Question: I am generating a dynamic list with php which looks like picture. It has 4 columns(fixed); but rows can vary.
'''
GREEN = first column
RED = last row
'''
How can I get the GREEN and RED ones (for css purpose)?
'''
echo '<ul>'
foreach($data as $v){
echo '<li>$v</li>'
}
echo '</ul>'
'''

Explained:
each block is a li. the markup comes out like this:
'''
<div class="content">
<ul>
<li>some data</li>
<li>some data</li>
<li>some data</li>
<li>some data</li>
<li>some data</li>
<li>some data</li>
<li>some data</li>
<li>some data</li>
<li>some data</li>
</ul>
</div>
'''
and CSS
'''
.content{ border-top:solid #000 1px, border-bottom:solid #000 1px}
ul{ border-left:solid #000 1px}
li{border-bottom:solid #000 1px; border-left:solid #000 1px}
'''
- -
all i want is the whole thing looks like a table with cells. i cannot use table here, so i am trying to use list which looks like table. the lists are generating dynamically. so items can vary. I hope I am clear now.
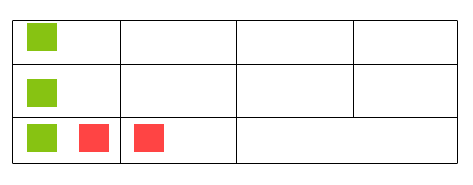
Answer: How about this:
'''
div.content {
width: 403px;
border: 1px solid black;
}
ul {
overflow: hidden;
list-style: none;
width: 403px;
margin: 0 0 -1px 0;
padding: 0;
}
li {
margin: 0;
padding: 0;
width: 100px;
float: left;
border-right: 1px solid black;
border-bottom: 1px solid black;
}
li:nth-child(4n+4) {
border-right: 0;
}
'''
<URL>